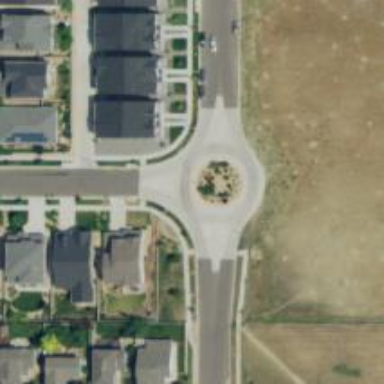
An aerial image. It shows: Residential road with roundabout.